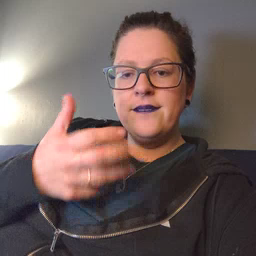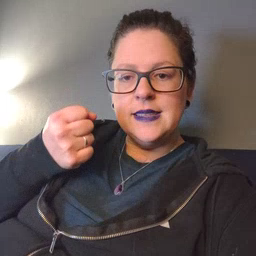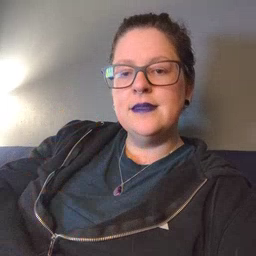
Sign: fast